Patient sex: M
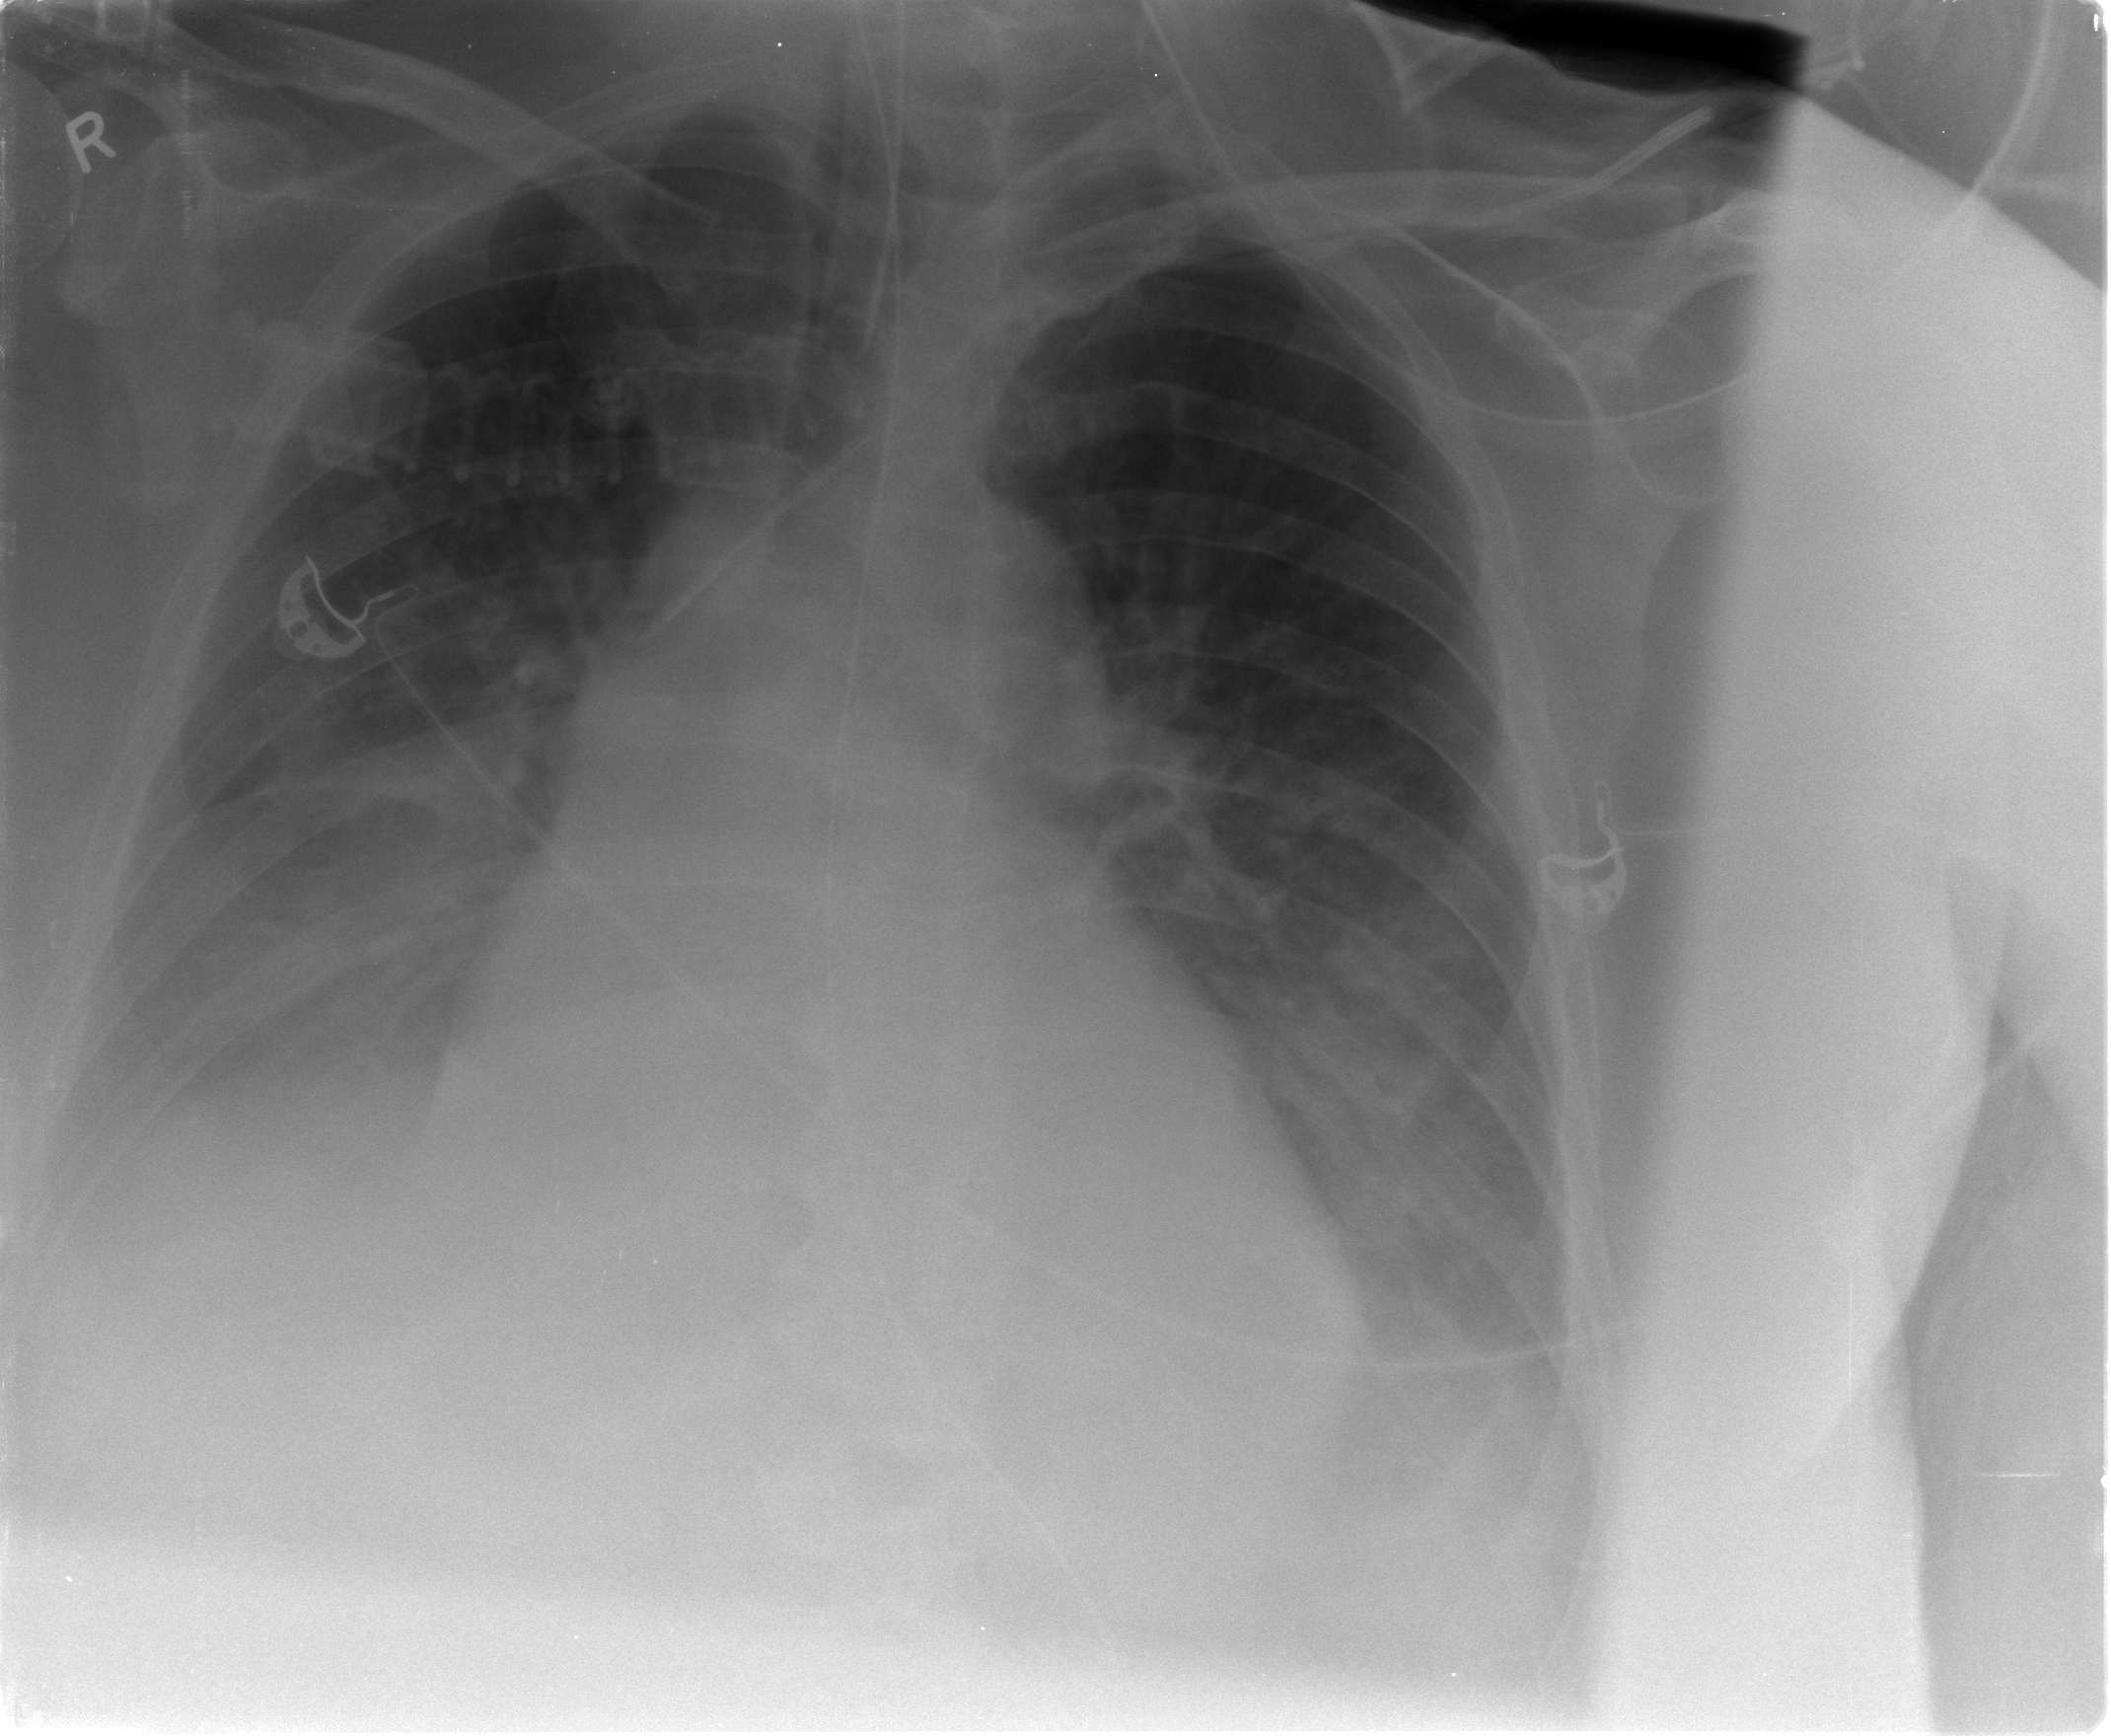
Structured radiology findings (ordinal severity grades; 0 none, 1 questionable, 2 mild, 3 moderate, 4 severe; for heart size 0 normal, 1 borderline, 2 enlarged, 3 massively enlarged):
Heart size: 2
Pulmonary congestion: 2
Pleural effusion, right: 2
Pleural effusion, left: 2
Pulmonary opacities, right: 2
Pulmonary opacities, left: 2
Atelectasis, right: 3
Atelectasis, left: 3